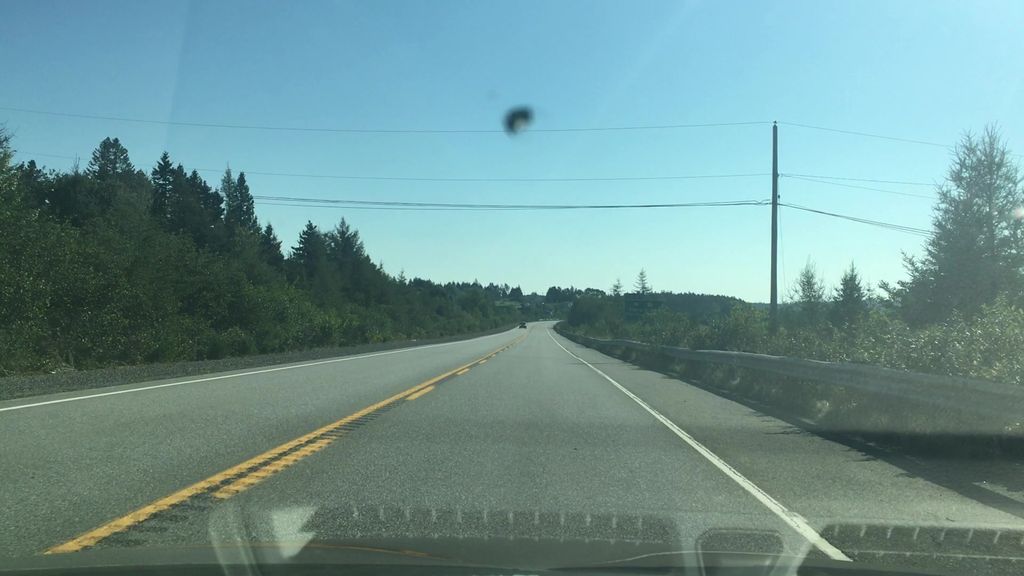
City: halifax